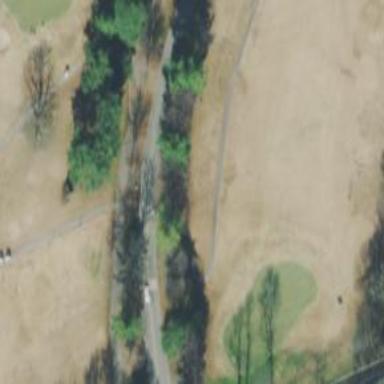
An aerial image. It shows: Path designated for golf carts.